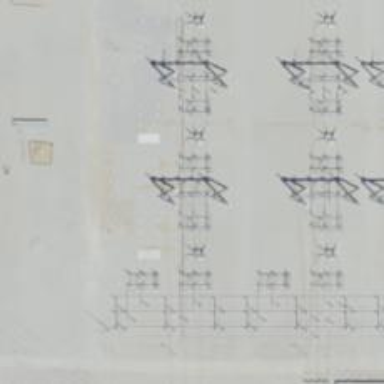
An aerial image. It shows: Switch used for power control.